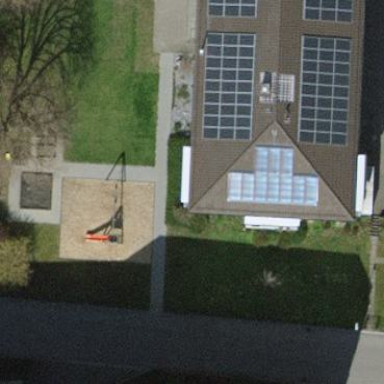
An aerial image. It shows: Playground area for leisure land.